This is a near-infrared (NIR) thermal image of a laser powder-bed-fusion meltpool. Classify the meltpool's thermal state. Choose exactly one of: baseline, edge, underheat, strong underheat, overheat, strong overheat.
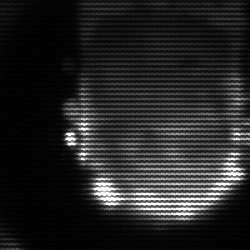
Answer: baseline